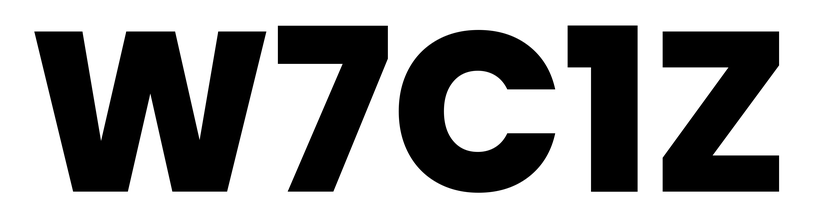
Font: Poppins-ExtraBold